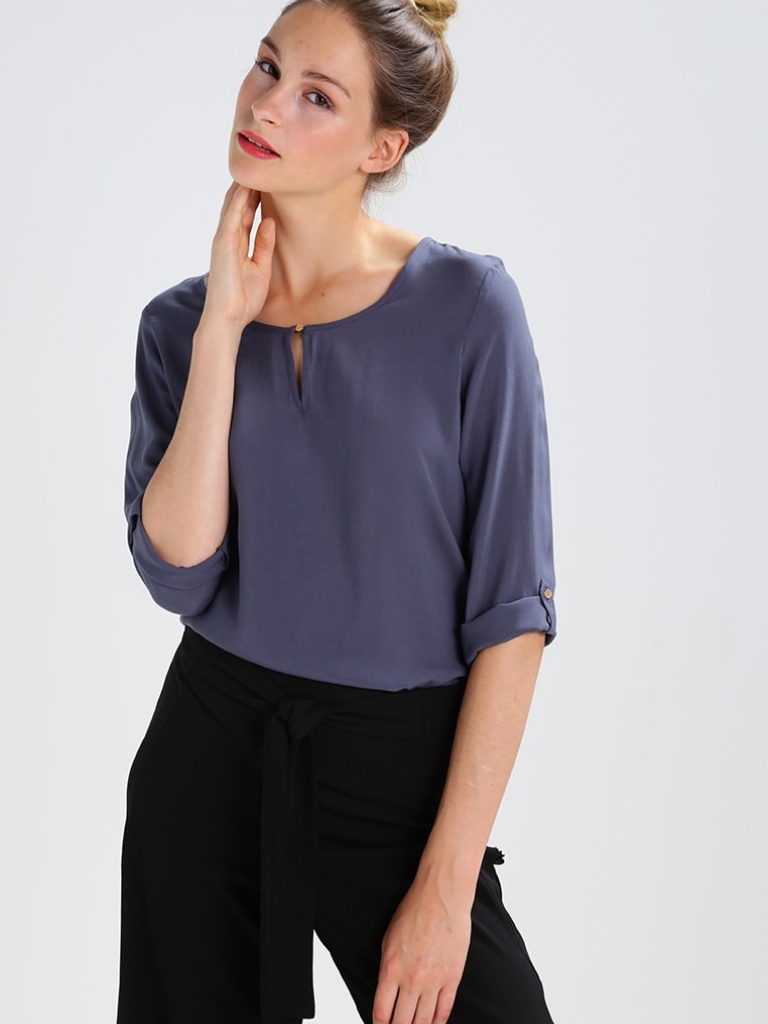
cotton relaxed a long-sleeved with rolled-up sleeves hip length Untucked scoop blouse